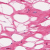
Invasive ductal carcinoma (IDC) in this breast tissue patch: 0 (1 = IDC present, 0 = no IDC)